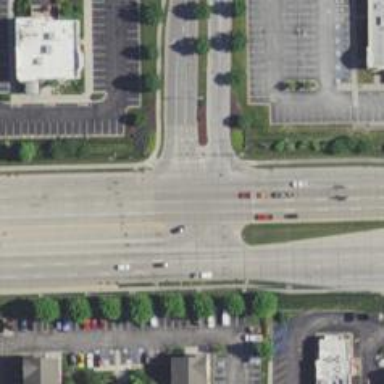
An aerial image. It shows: Primary highway.